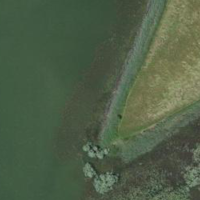
EUNIS habitat code: 14
Species observed at this site:
Mentha aquatica